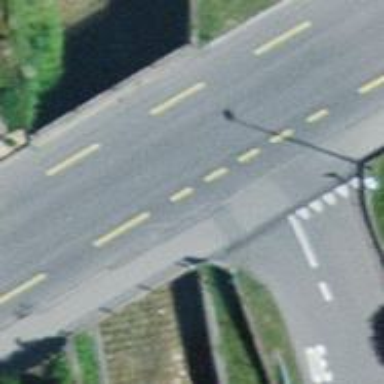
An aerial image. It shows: Primary highway bridge with asphalt surface. It also has cycle lane on both sides.